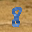
Label: 8